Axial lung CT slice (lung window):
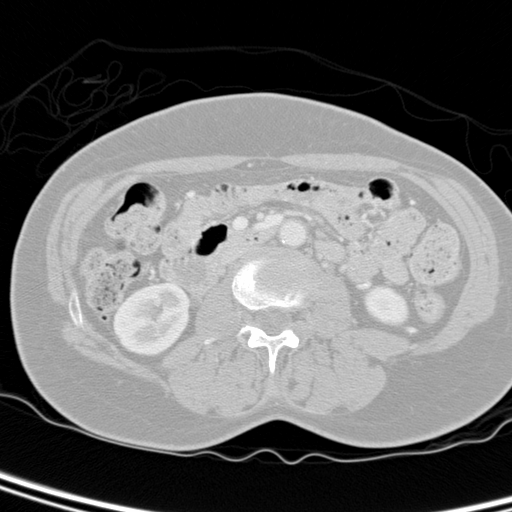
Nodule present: no